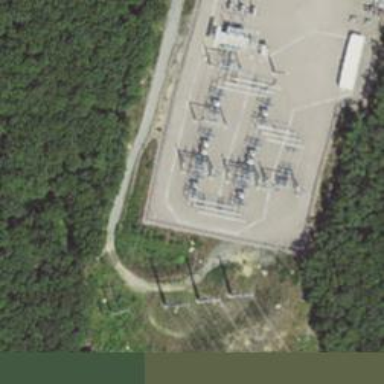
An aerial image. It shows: Switch used for power control.